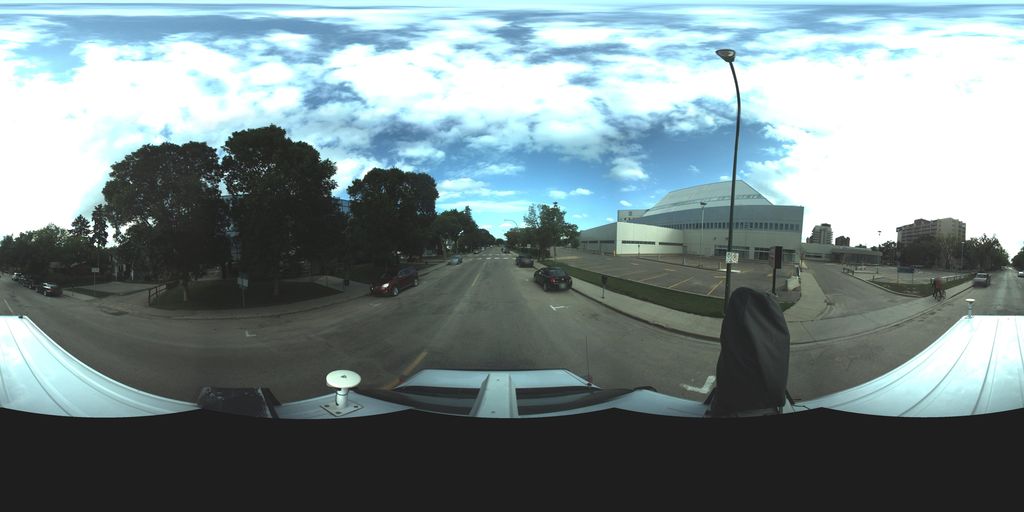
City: saskatoon